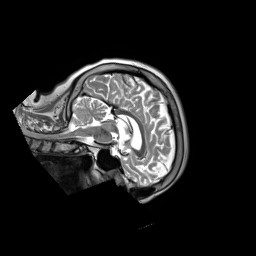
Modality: T2w
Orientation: sagittal
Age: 64
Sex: female
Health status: ill
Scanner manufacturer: siemens
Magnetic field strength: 3 T
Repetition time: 2.8 s
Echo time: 0.326 s